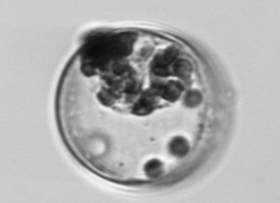
Label: Guinardia_flaccida